Question: I created web crawl program in java it's run fine,the problem is how can i get these links that are are in picture?

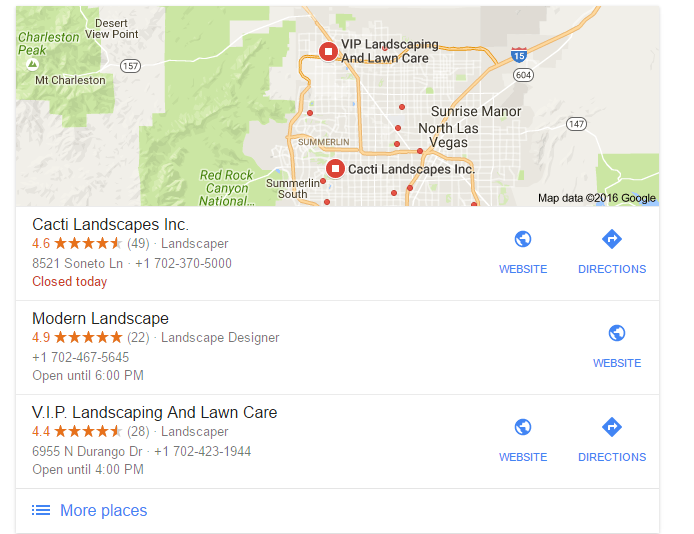
Answer: Use api google for get h x and y and use It